Field crop: maize
Growth stage: 2
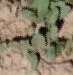
Species: convolvulus